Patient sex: M
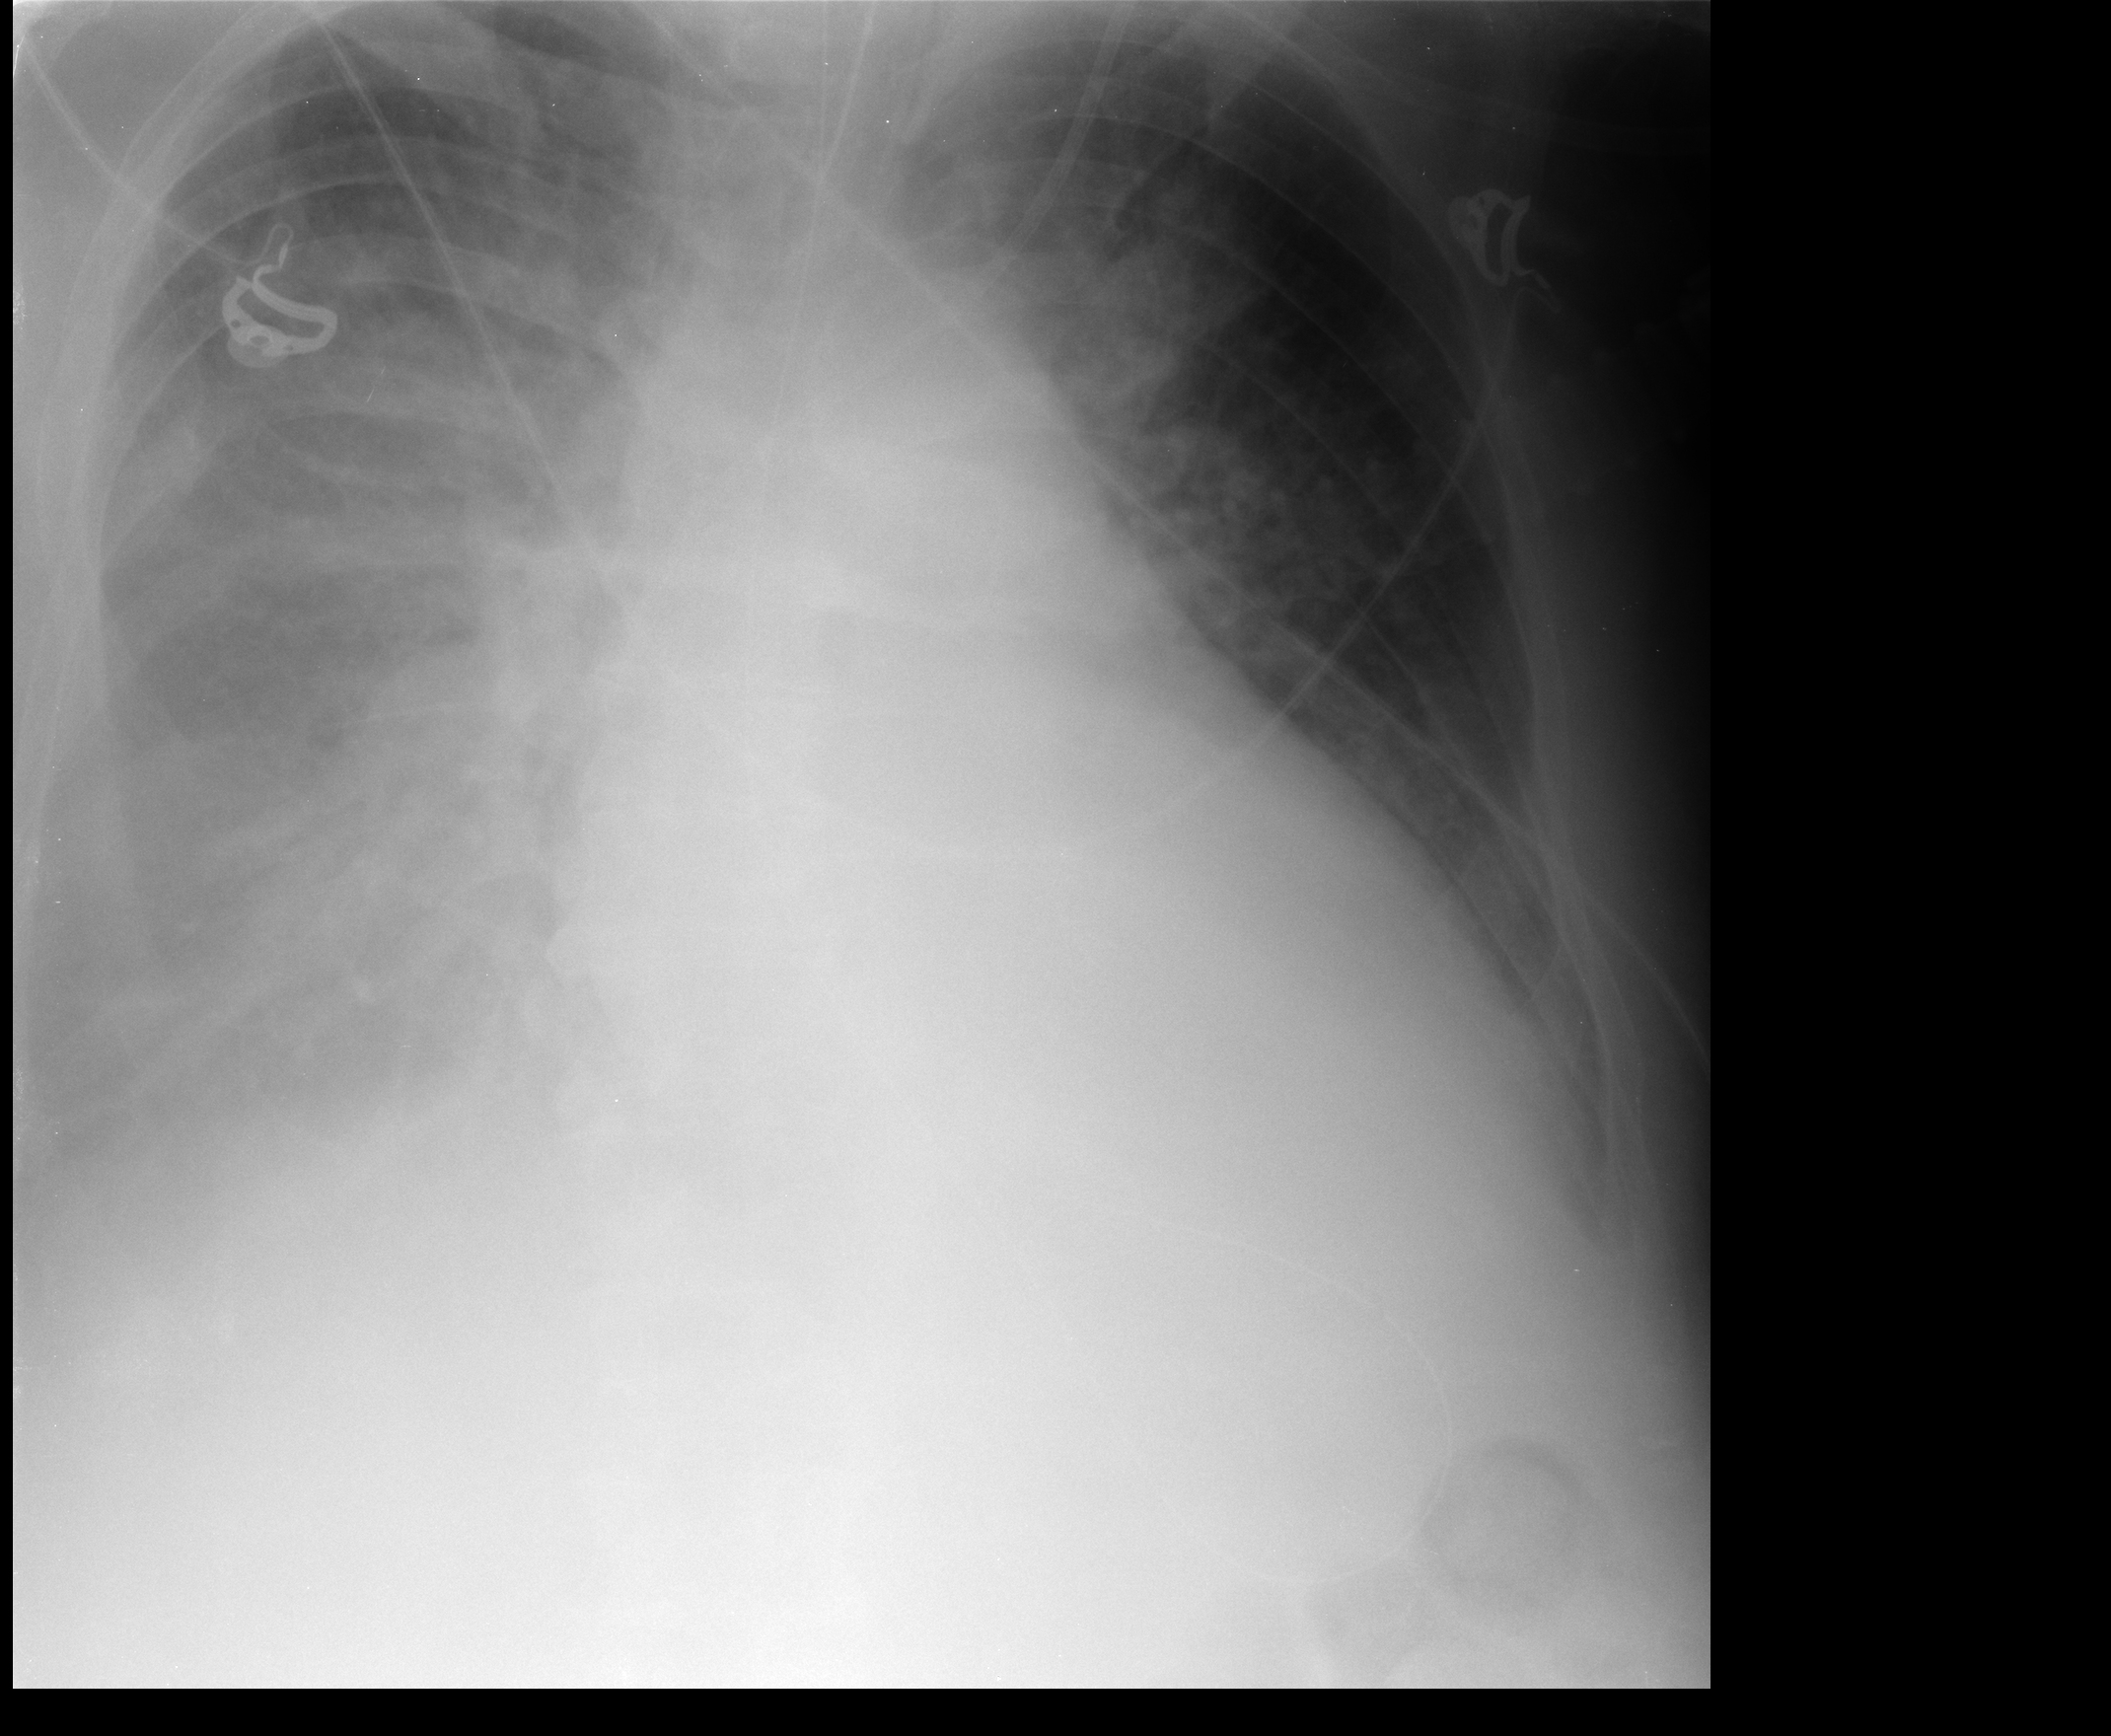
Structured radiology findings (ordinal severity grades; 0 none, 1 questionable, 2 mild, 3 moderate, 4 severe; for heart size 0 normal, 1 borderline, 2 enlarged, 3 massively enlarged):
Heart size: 2
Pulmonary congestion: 2
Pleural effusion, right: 2
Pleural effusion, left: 1
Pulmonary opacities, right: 3
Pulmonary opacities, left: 2
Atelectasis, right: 3
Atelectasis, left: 2